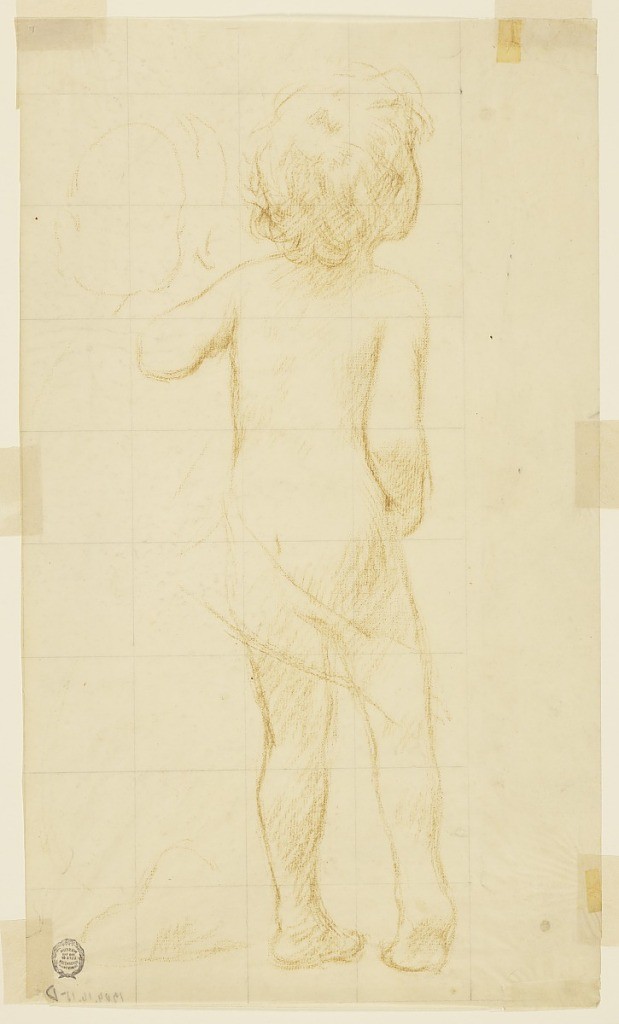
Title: Study for a standing child, “Vintage Festival,” Mendelssohn Glee Club, New York, NY
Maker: Robert Frederick Blum, American, 1857–1903
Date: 1895–1898
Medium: Pastel crayon, graphite on tracing paper
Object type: Drawing
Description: A young figure standing.